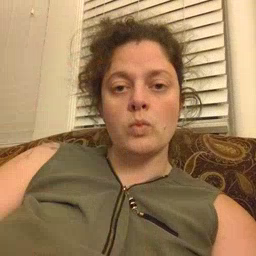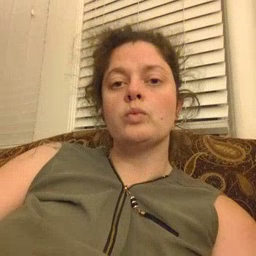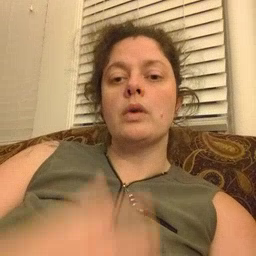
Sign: go